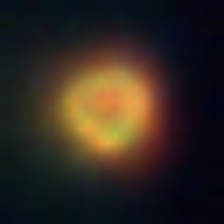
Taxon: NanoPlankton
Group: Other